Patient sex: M
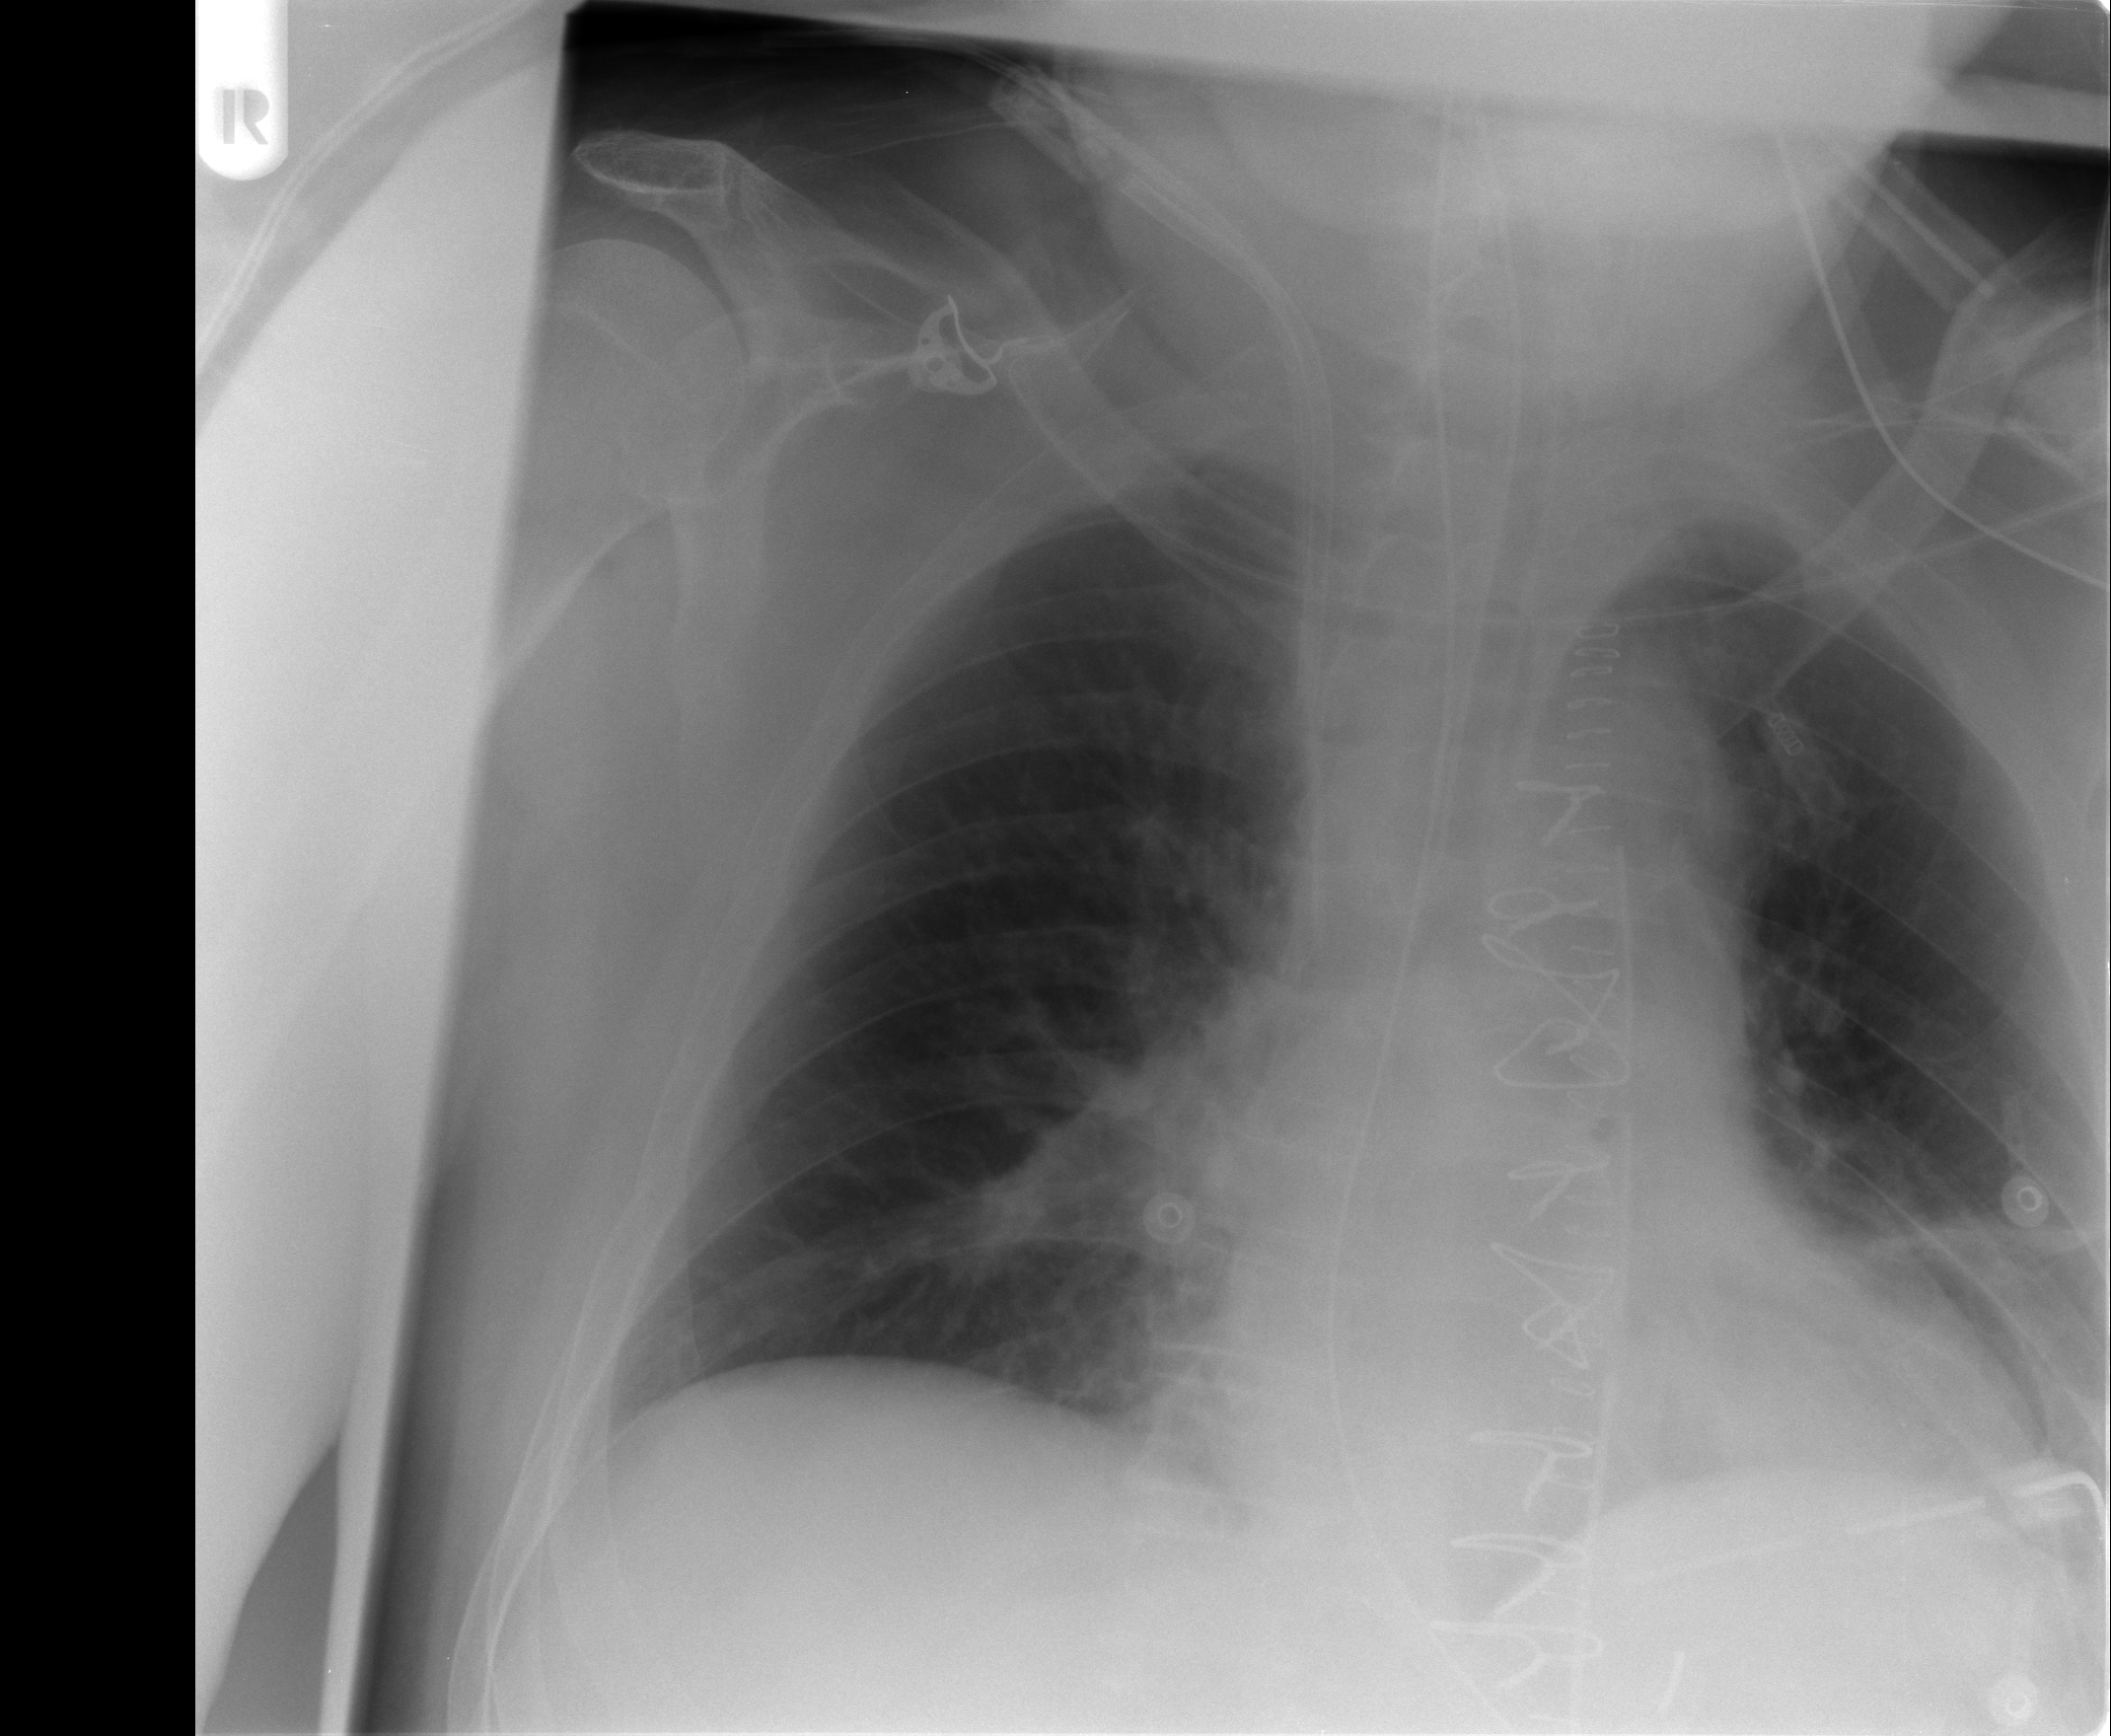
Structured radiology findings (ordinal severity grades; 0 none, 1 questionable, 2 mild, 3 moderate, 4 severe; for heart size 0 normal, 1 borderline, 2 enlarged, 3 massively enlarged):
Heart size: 0
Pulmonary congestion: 1
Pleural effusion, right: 0
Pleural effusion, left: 0
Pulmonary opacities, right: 0
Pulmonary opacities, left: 0
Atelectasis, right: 2
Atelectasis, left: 2